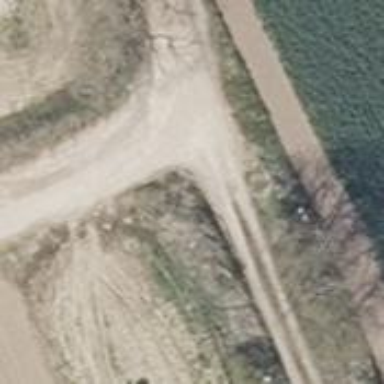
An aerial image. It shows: Track with grade1 tracktype.